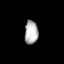
Tissue: lung
Cell type: Epithelial cells
Senescence score: 0.2233
Nuclear area (px): 312
Mean DAPI intensity: 177.343